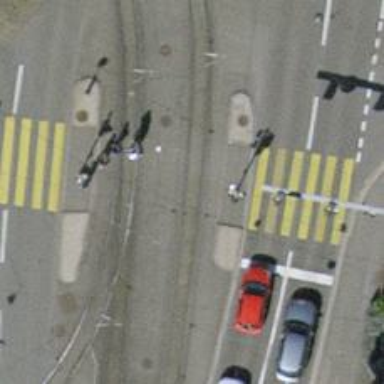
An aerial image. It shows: Tram crossing on the railway.